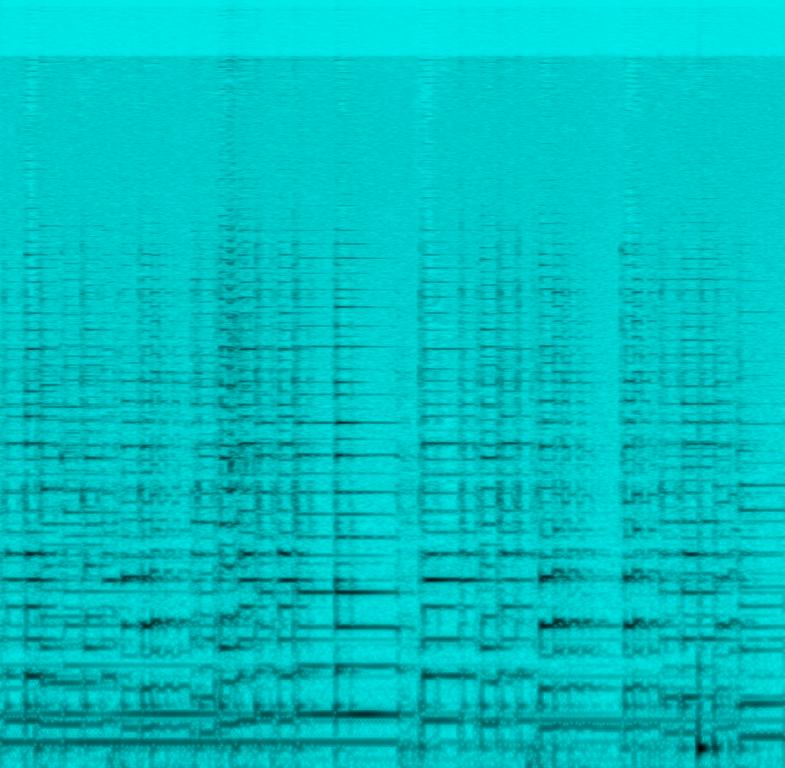
The song is an instrumental. The song is a slow tempo with a stringed instrument playing a poignant melody, a strong bass line and a subtle percussive rhythm. The song is rich in tradition and poignant. The song has poor audio quality with hissing disturbances.